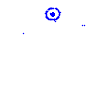
Particle: kaon